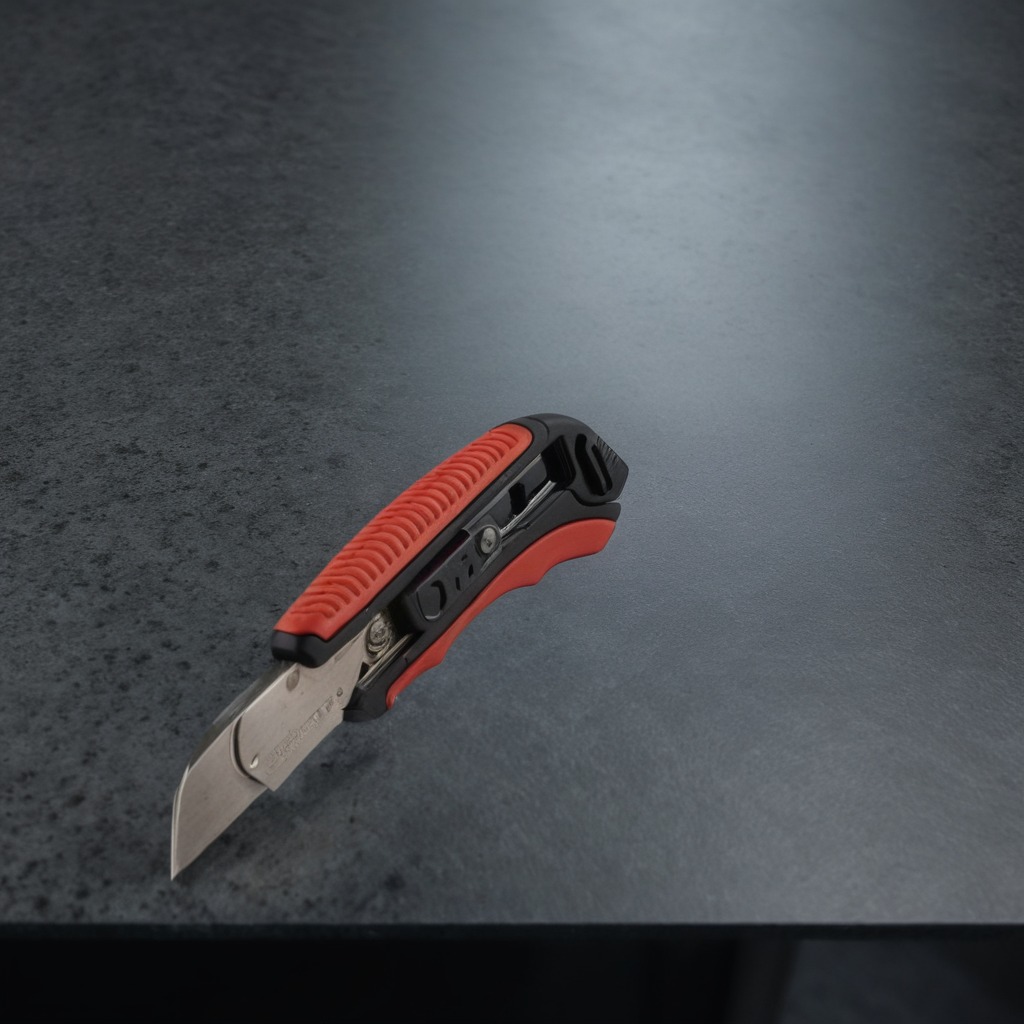
A utility knife is lying on the clean granite table inside a workshop at night dim ambient light soft shadows worn but